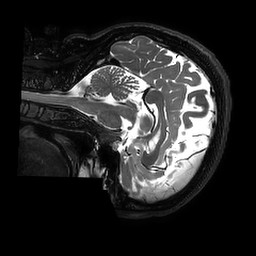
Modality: T2w
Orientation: sagittal
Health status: ill
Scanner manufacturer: philips
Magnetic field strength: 3 T
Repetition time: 2.5 s
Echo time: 0.331 s